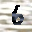
Label: 6